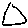
Label: triangle